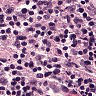
Metastatic tissue present: no